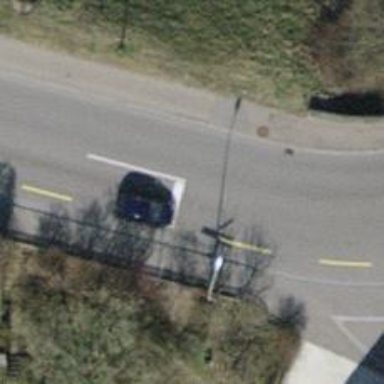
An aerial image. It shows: Tertiary road with asphalt surface. There are lanes for cyclists on the left and sidewalks on both sides with asphalt surface.